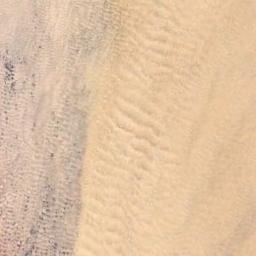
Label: desert